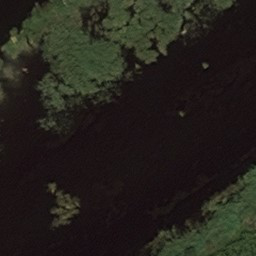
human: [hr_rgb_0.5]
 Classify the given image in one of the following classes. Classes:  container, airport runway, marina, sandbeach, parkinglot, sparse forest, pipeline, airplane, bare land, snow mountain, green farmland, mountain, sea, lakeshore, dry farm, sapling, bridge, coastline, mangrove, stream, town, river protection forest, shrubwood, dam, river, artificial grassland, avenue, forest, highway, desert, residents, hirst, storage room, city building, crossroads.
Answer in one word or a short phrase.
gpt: river